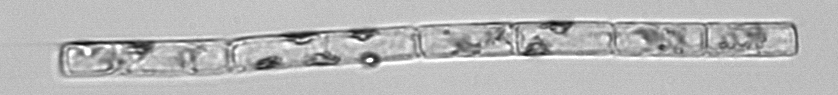
Label: Guinardia_delicatula